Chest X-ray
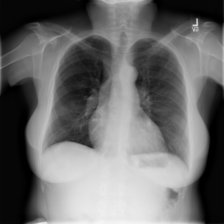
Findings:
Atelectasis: positive
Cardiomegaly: negative
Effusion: negative
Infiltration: negative
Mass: negative
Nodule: negative
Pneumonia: positive
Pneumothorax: negative
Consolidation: negative
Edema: negative
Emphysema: negative
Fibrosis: negative
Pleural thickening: negative
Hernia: negative